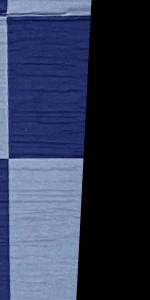
Label: Empty